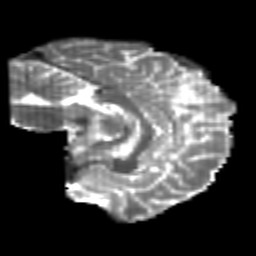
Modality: T2w
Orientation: sagittal
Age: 25
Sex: male
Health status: healthy
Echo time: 0.074 s